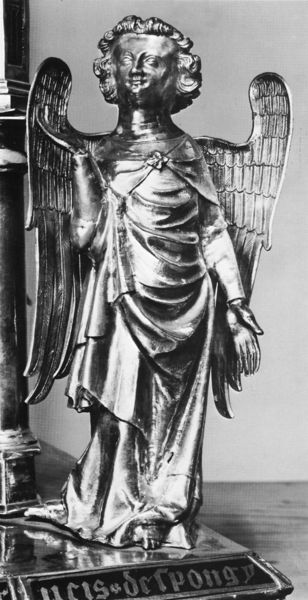
Titel: Karlsreliquiar
Institution: Aachen, Domschatz
Schlagwörter: flügel, hand, umhang, kleid, nase, säule, falten, federn, silber, sockel, stehen, hals, hände, gewand, locken, engel, statue, klein, inschrift, glänzend, bronze, zehen, foto, spange, fuss, schwarzweiß, lockenkopf, fibel, gelockt, handhaltung, sthen, erhobener kopf